Field crop: maize
Growth stage: 2
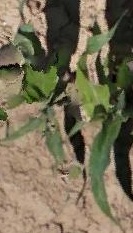
Species: maize